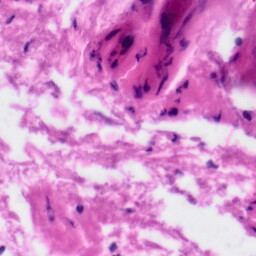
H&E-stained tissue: Tonsil